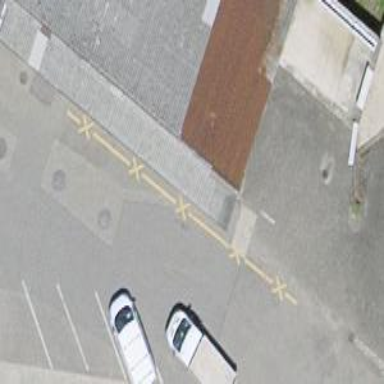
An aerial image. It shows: Bicycle repair station.